Question: I am trying to get something like this:

I've tried using outline but I can't set the border radius on an outline. I've also tried a box shadow with a white border but I need the border to be transparent. Any ideas would be greatly appreciated.
can't set border radius of the outline with this:
'''
.btn {
outline: 1px solid #B54104;
outline-offset: 1px;
}
'''
gap between outline and button is not transparent:
'''
.btn {
border: 1px solid #fff;
box-shadow: 0 0 0 1px #c5170a;
}
'''
The gap between the button and the offset outline must be .
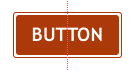
Answer: You can try a background coloration relying on <URL> to avoid coloring a part of the button:
'''
.button {
display:inline-block;
padding:3px; /*control the spacing*/
width:100px;
text-align:center;
line-height:30px;
border-radius:15px;
color:#fff;
border:2px solid orange;
background: orange content-box; /*color only the content*/
}
body {
background:pink;
}
'''
'''
<div class="button">
button
</div>
'''
Same idea using 'padding-box' and controling the space with border:
'''
.button {
display:inline-block;
width:100px;
text-align:center;
line-height:30px;
border-radius:15px;
color:#fff;
border:5px solid transparent; /*control the spacing*/
background: orange padding-box; /*don't color the border*/
box-shadow: 0 0 0 2px orange;
}
body {
background:pink;
}
'''
'''
<div class="button">
button
</div>
'''